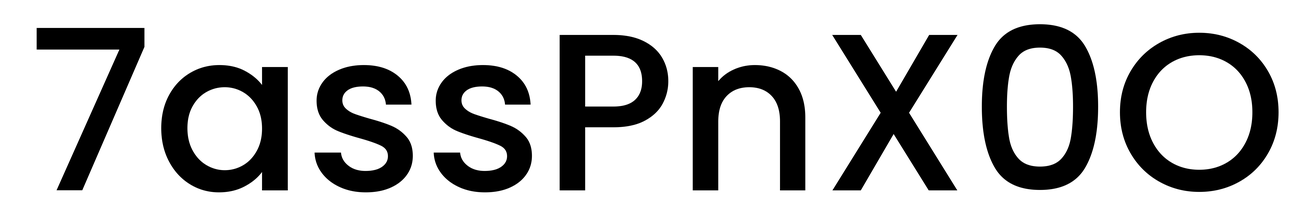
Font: Poppins-Medium